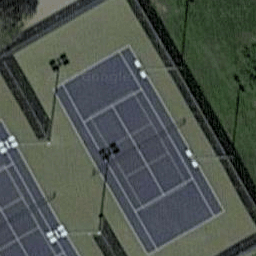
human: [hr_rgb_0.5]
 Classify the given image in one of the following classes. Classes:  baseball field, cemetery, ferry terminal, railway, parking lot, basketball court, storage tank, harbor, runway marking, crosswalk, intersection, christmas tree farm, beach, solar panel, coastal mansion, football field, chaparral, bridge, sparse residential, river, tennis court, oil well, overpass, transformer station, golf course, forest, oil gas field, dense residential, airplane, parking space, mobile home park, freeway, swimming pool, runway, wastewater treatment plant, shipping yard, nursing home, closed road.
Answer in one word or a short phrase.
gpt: tennis court